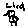
Label: bird